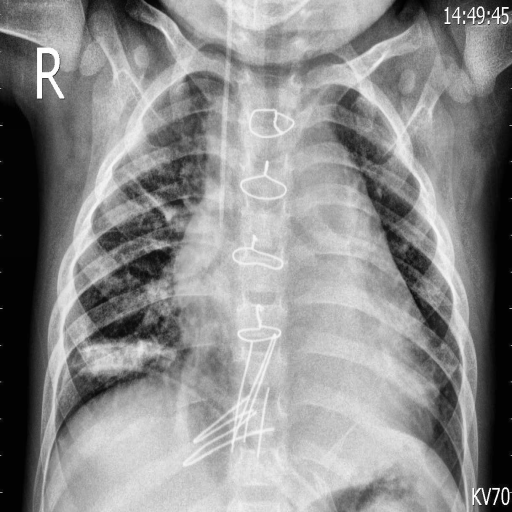
Finding: PNEUMONIA